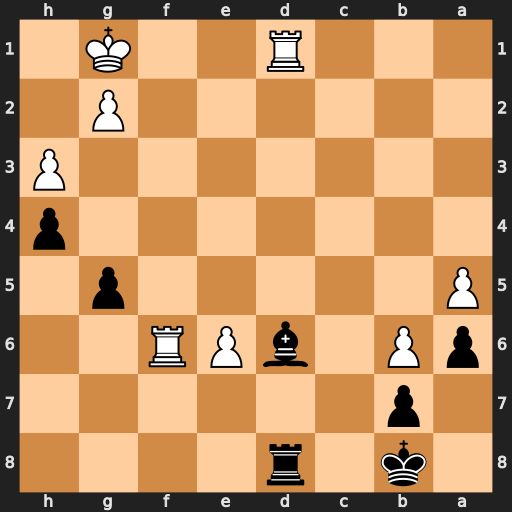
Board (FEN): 1k1r4/1p6/pP1bPR2/P5p1/7p/7P/6P1/3R2K1
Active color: b
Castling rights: -
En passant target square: -
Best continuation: Bc5+ Kf1 Rxd1+